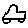
Label: car